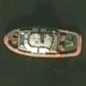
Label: civil